Question: On my project, I would like to display an 'UIWebView' with a non-constant height and an 'UITableView' with a non-constant height too.
So far, I tried to add an 'UIWebView' and an 'UITableView' in a 'UIScrollView', but it's not working.
Here's my current view (with just an UIWebView)
I'm new on iOs development, so if you have any lead, thank you :)
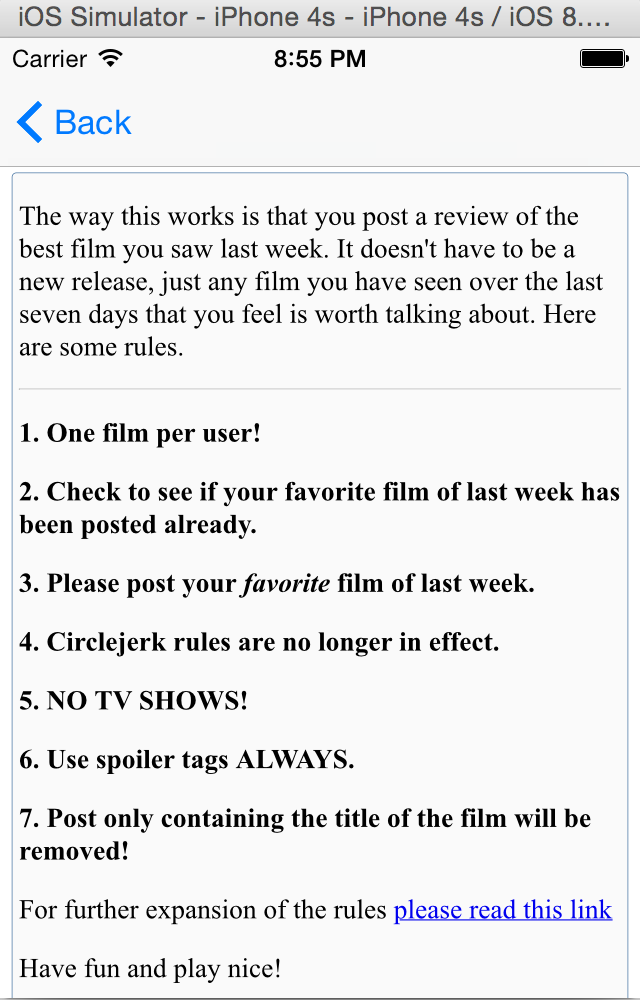
Answer: Try 'tableHeaderView'
Init the webView first
Init the tableView
set tableView's tableHeaderView
'''
tableView.tableHeaderView = webView
'''